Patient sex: M
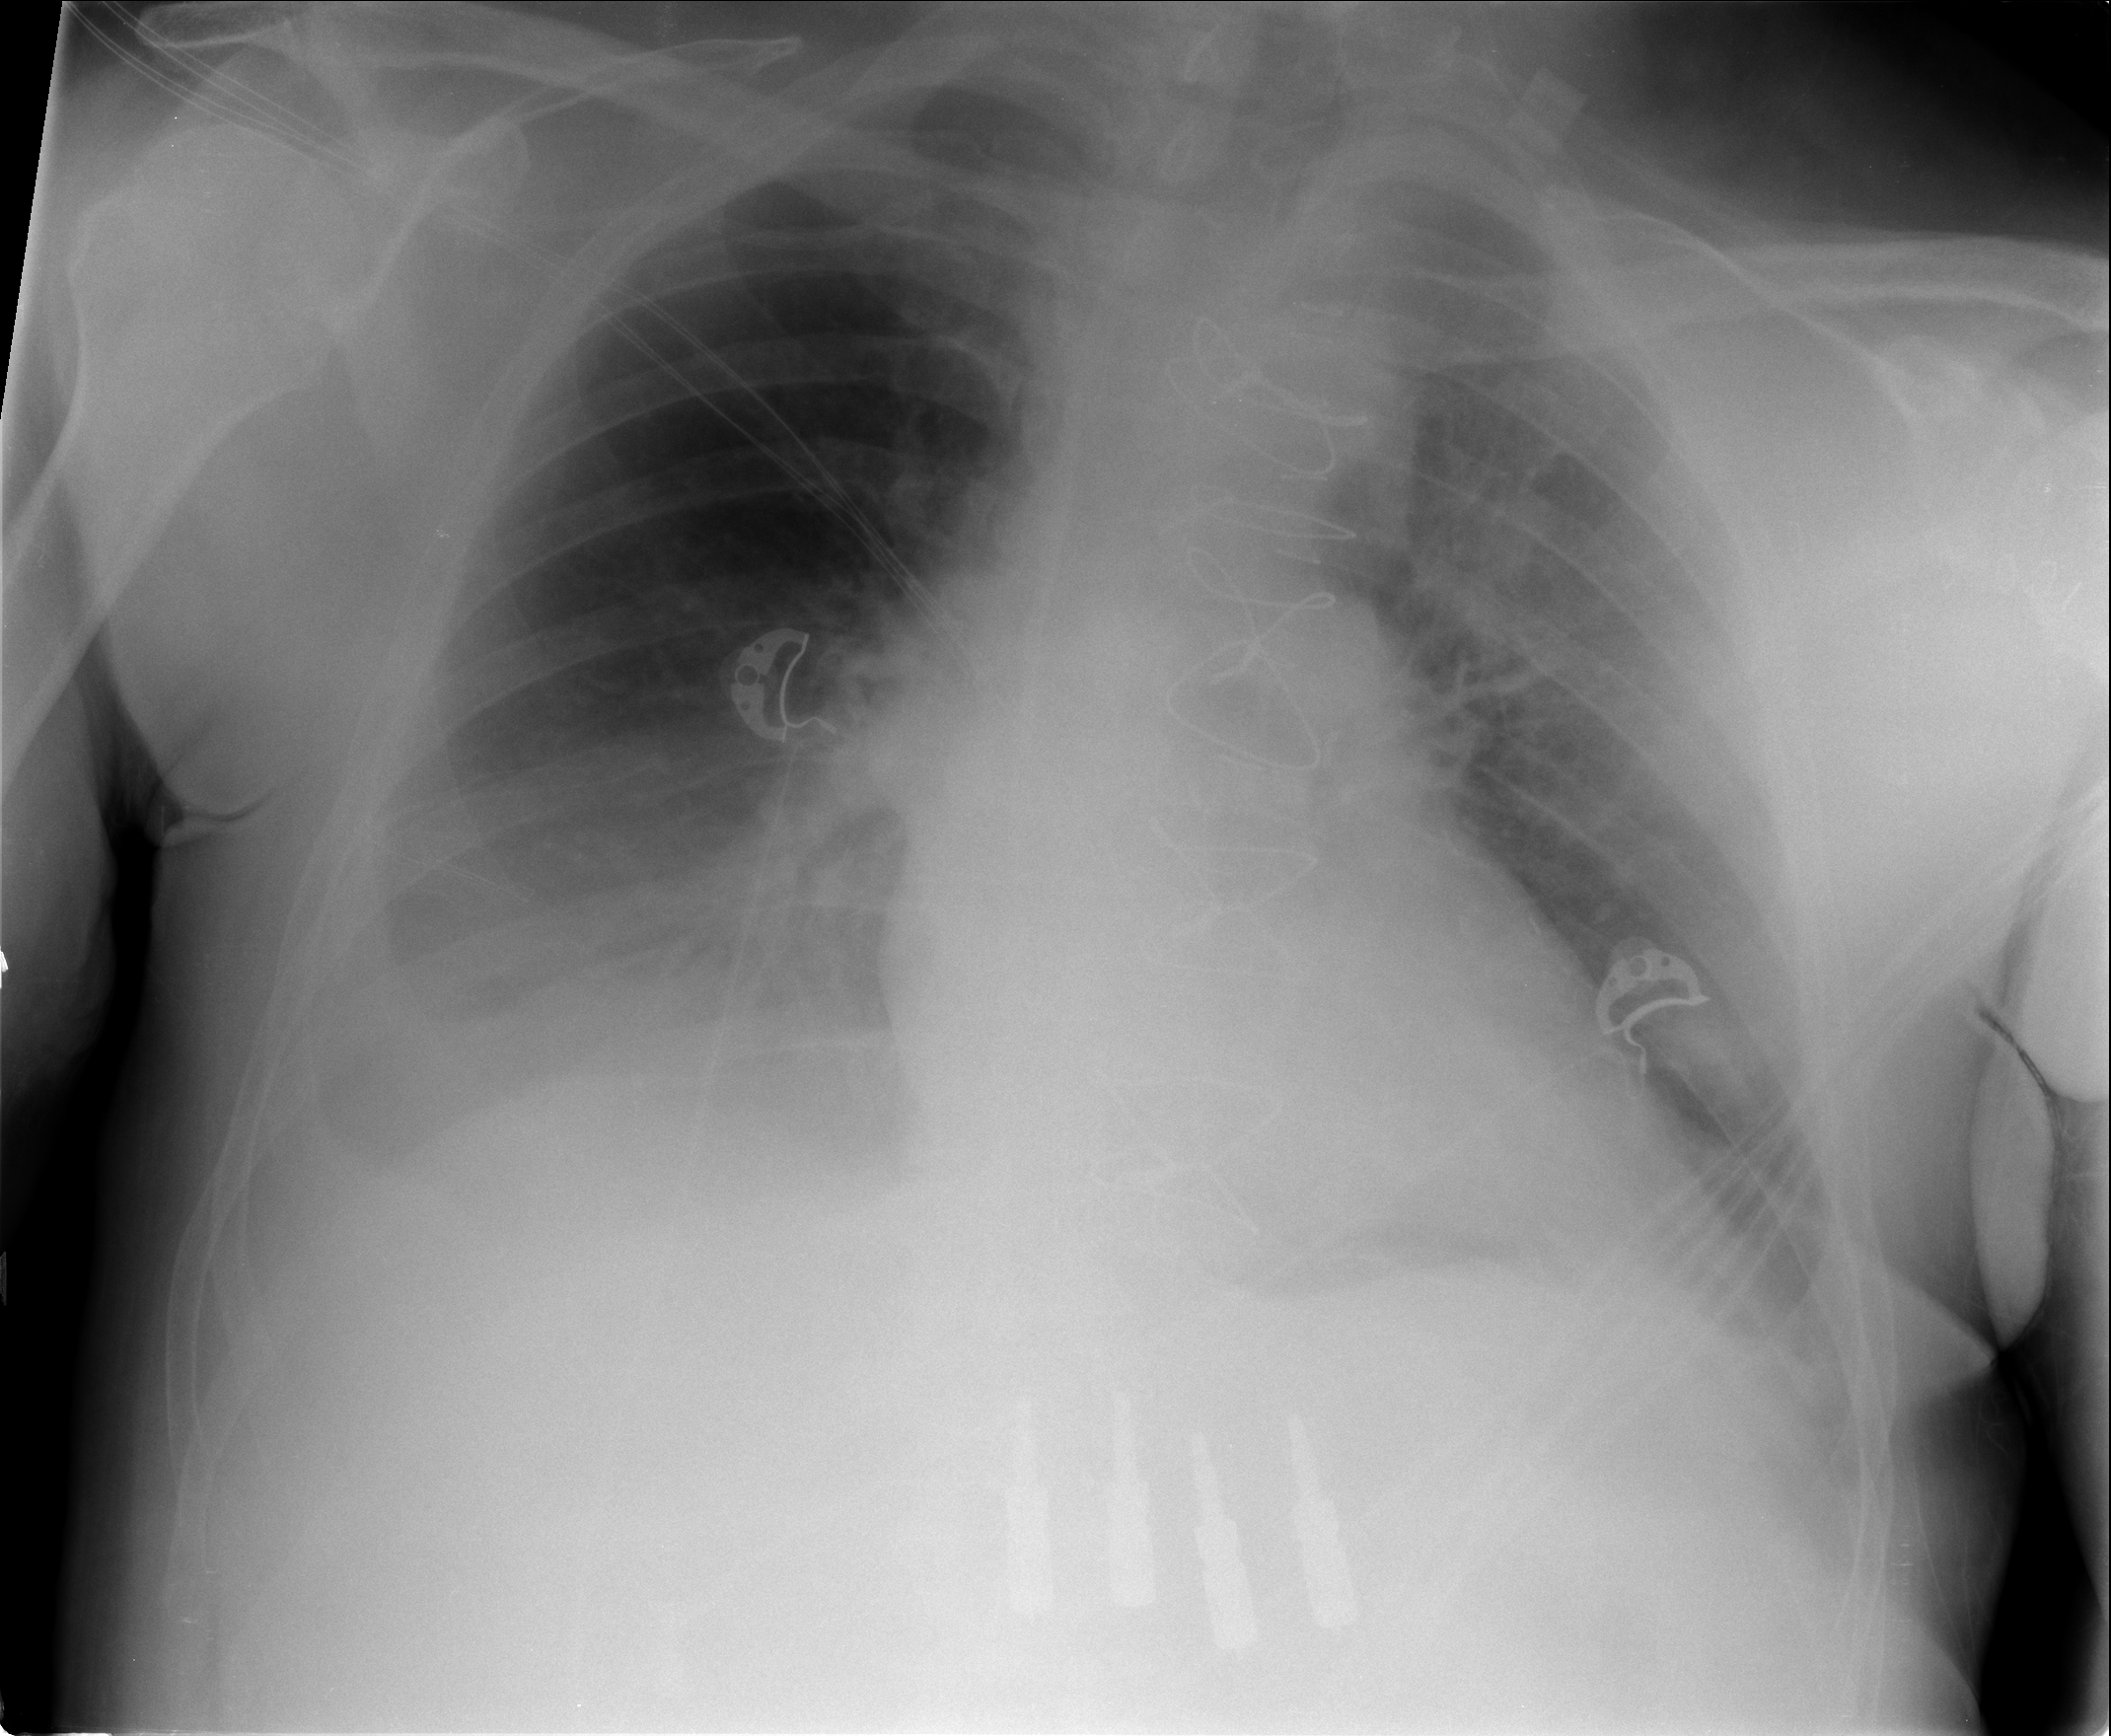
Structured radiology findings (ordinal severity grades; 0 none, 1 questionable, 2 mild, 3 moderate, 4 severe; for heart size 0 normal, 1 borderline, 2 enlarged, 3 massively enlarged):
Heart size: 0
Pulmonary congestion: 1
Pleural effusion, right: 3
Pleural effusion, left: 1
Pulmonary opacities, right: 2
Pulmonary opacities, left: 1
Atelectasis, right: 3
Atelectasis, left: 2